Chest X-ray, AP view. Patient: 26 years old, sex F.
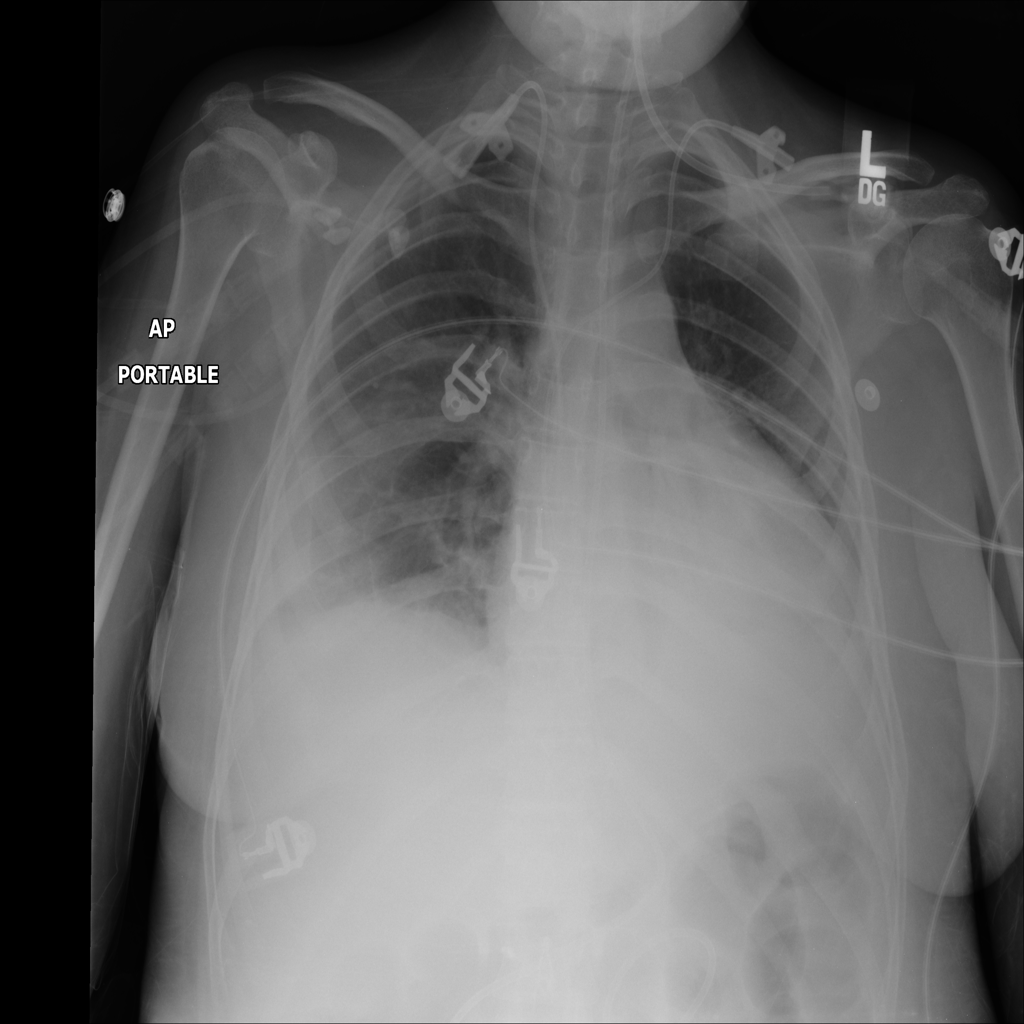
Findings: Cardiomegaly, Effusion